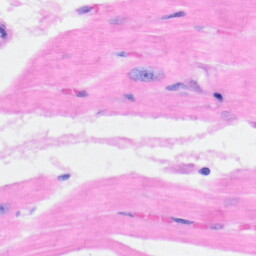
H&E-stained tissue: Heart